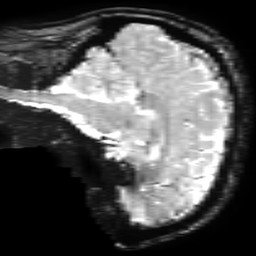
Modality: T2starw
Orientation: sagittal
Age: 37
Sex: male
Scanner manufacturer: ge
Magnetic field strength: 3 T
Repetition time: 0.65 s
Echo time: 0.02 s